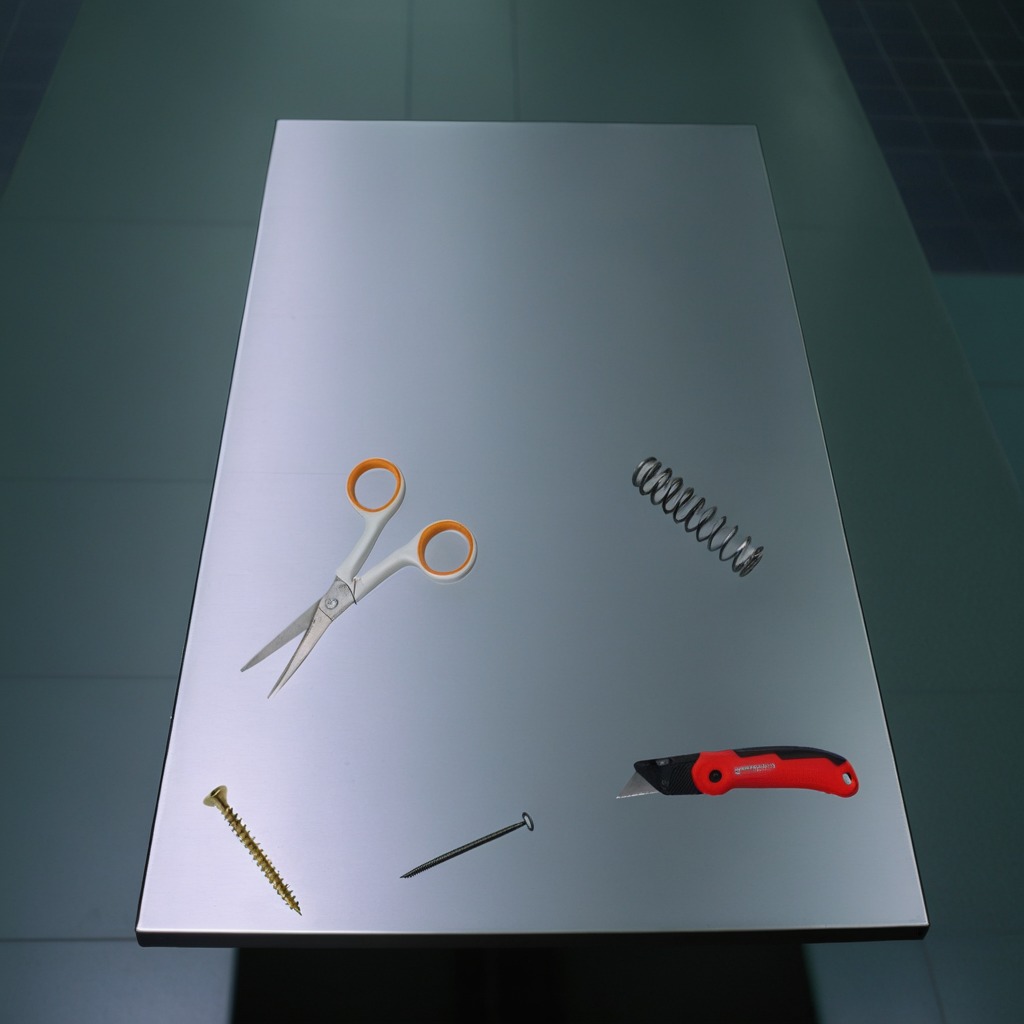
A utility knife, a metal machine screw, an iron nail, a coiled metal spring, and a pair of scissors are lying on the clean empty table in a railway signal maintenance room.